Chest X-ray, AP view. Patient: 34 years old, sex M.
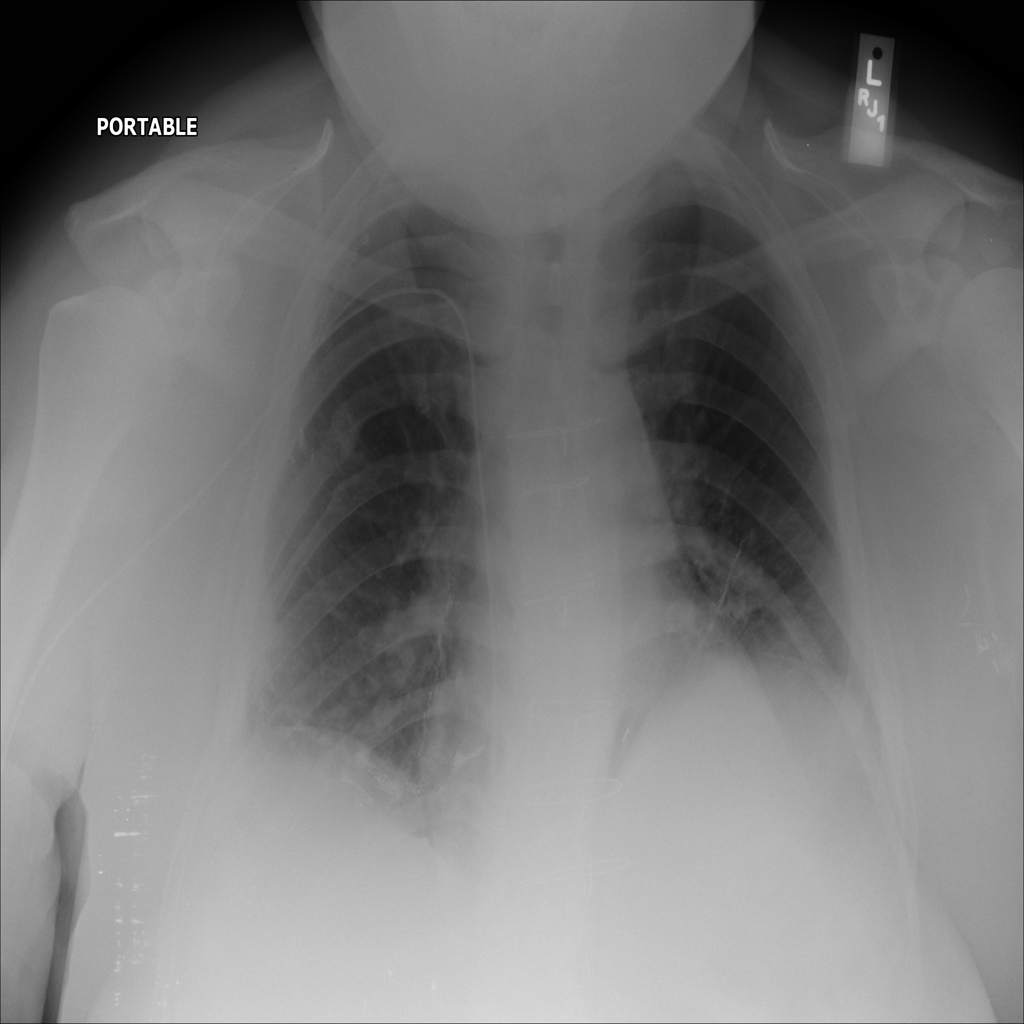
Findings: No Finding